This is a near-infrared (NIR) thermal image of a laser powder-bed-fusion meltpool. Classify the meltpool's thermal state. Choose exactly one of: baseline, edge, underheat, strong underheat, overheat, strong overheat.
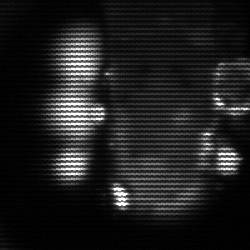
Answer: strong underheat